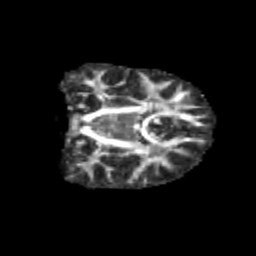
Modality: FA
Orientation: coronal
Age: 12
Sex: female
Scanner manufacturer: siemens
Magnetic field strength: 3 T
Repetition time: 3.8 s
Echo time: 0.07 s